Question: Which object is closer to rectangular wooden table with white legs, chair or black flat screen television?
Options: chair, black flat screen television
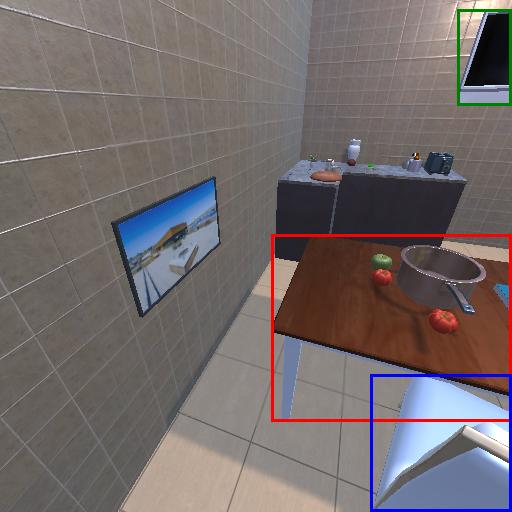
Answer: chair